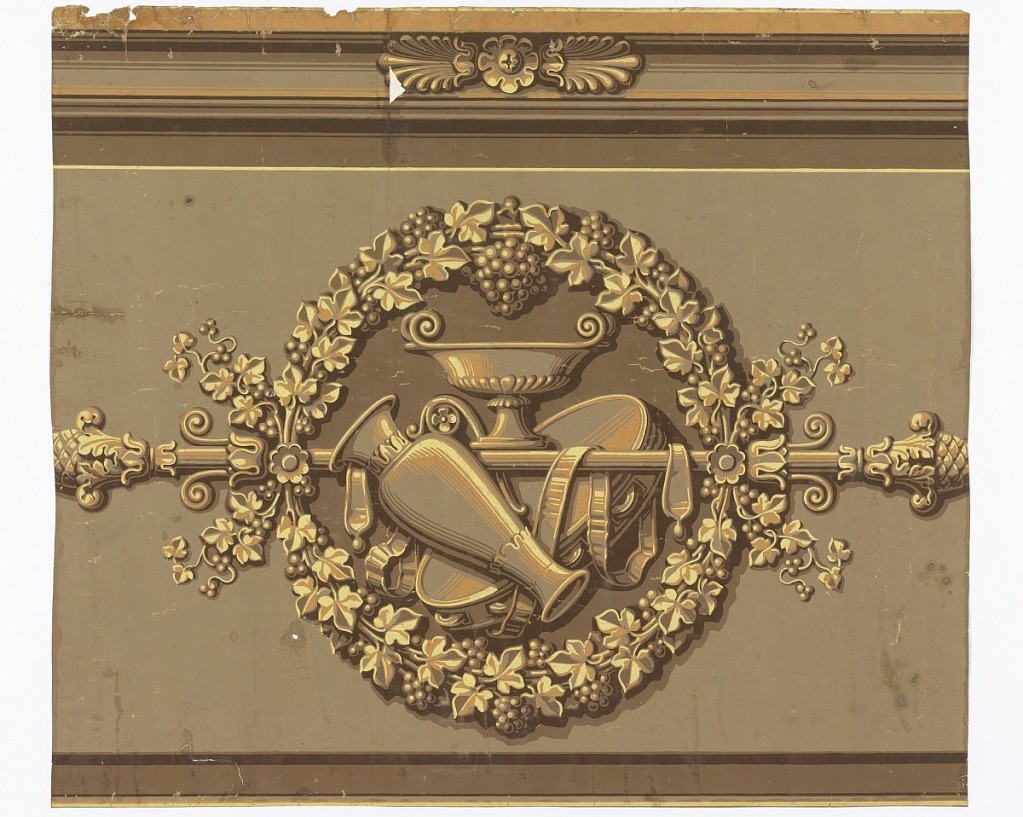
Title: Dado
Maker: Dufour et Leroy
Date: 1810–20
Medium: Block-printed on handmade paper
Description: On tan ground a wreath containing a vase, a bowl and a tambourine, the whole traversed by staff terminating in pink cones. On parallel lines above, simulated moldings and a rosette. Printed in browns and yellow.